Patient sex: M
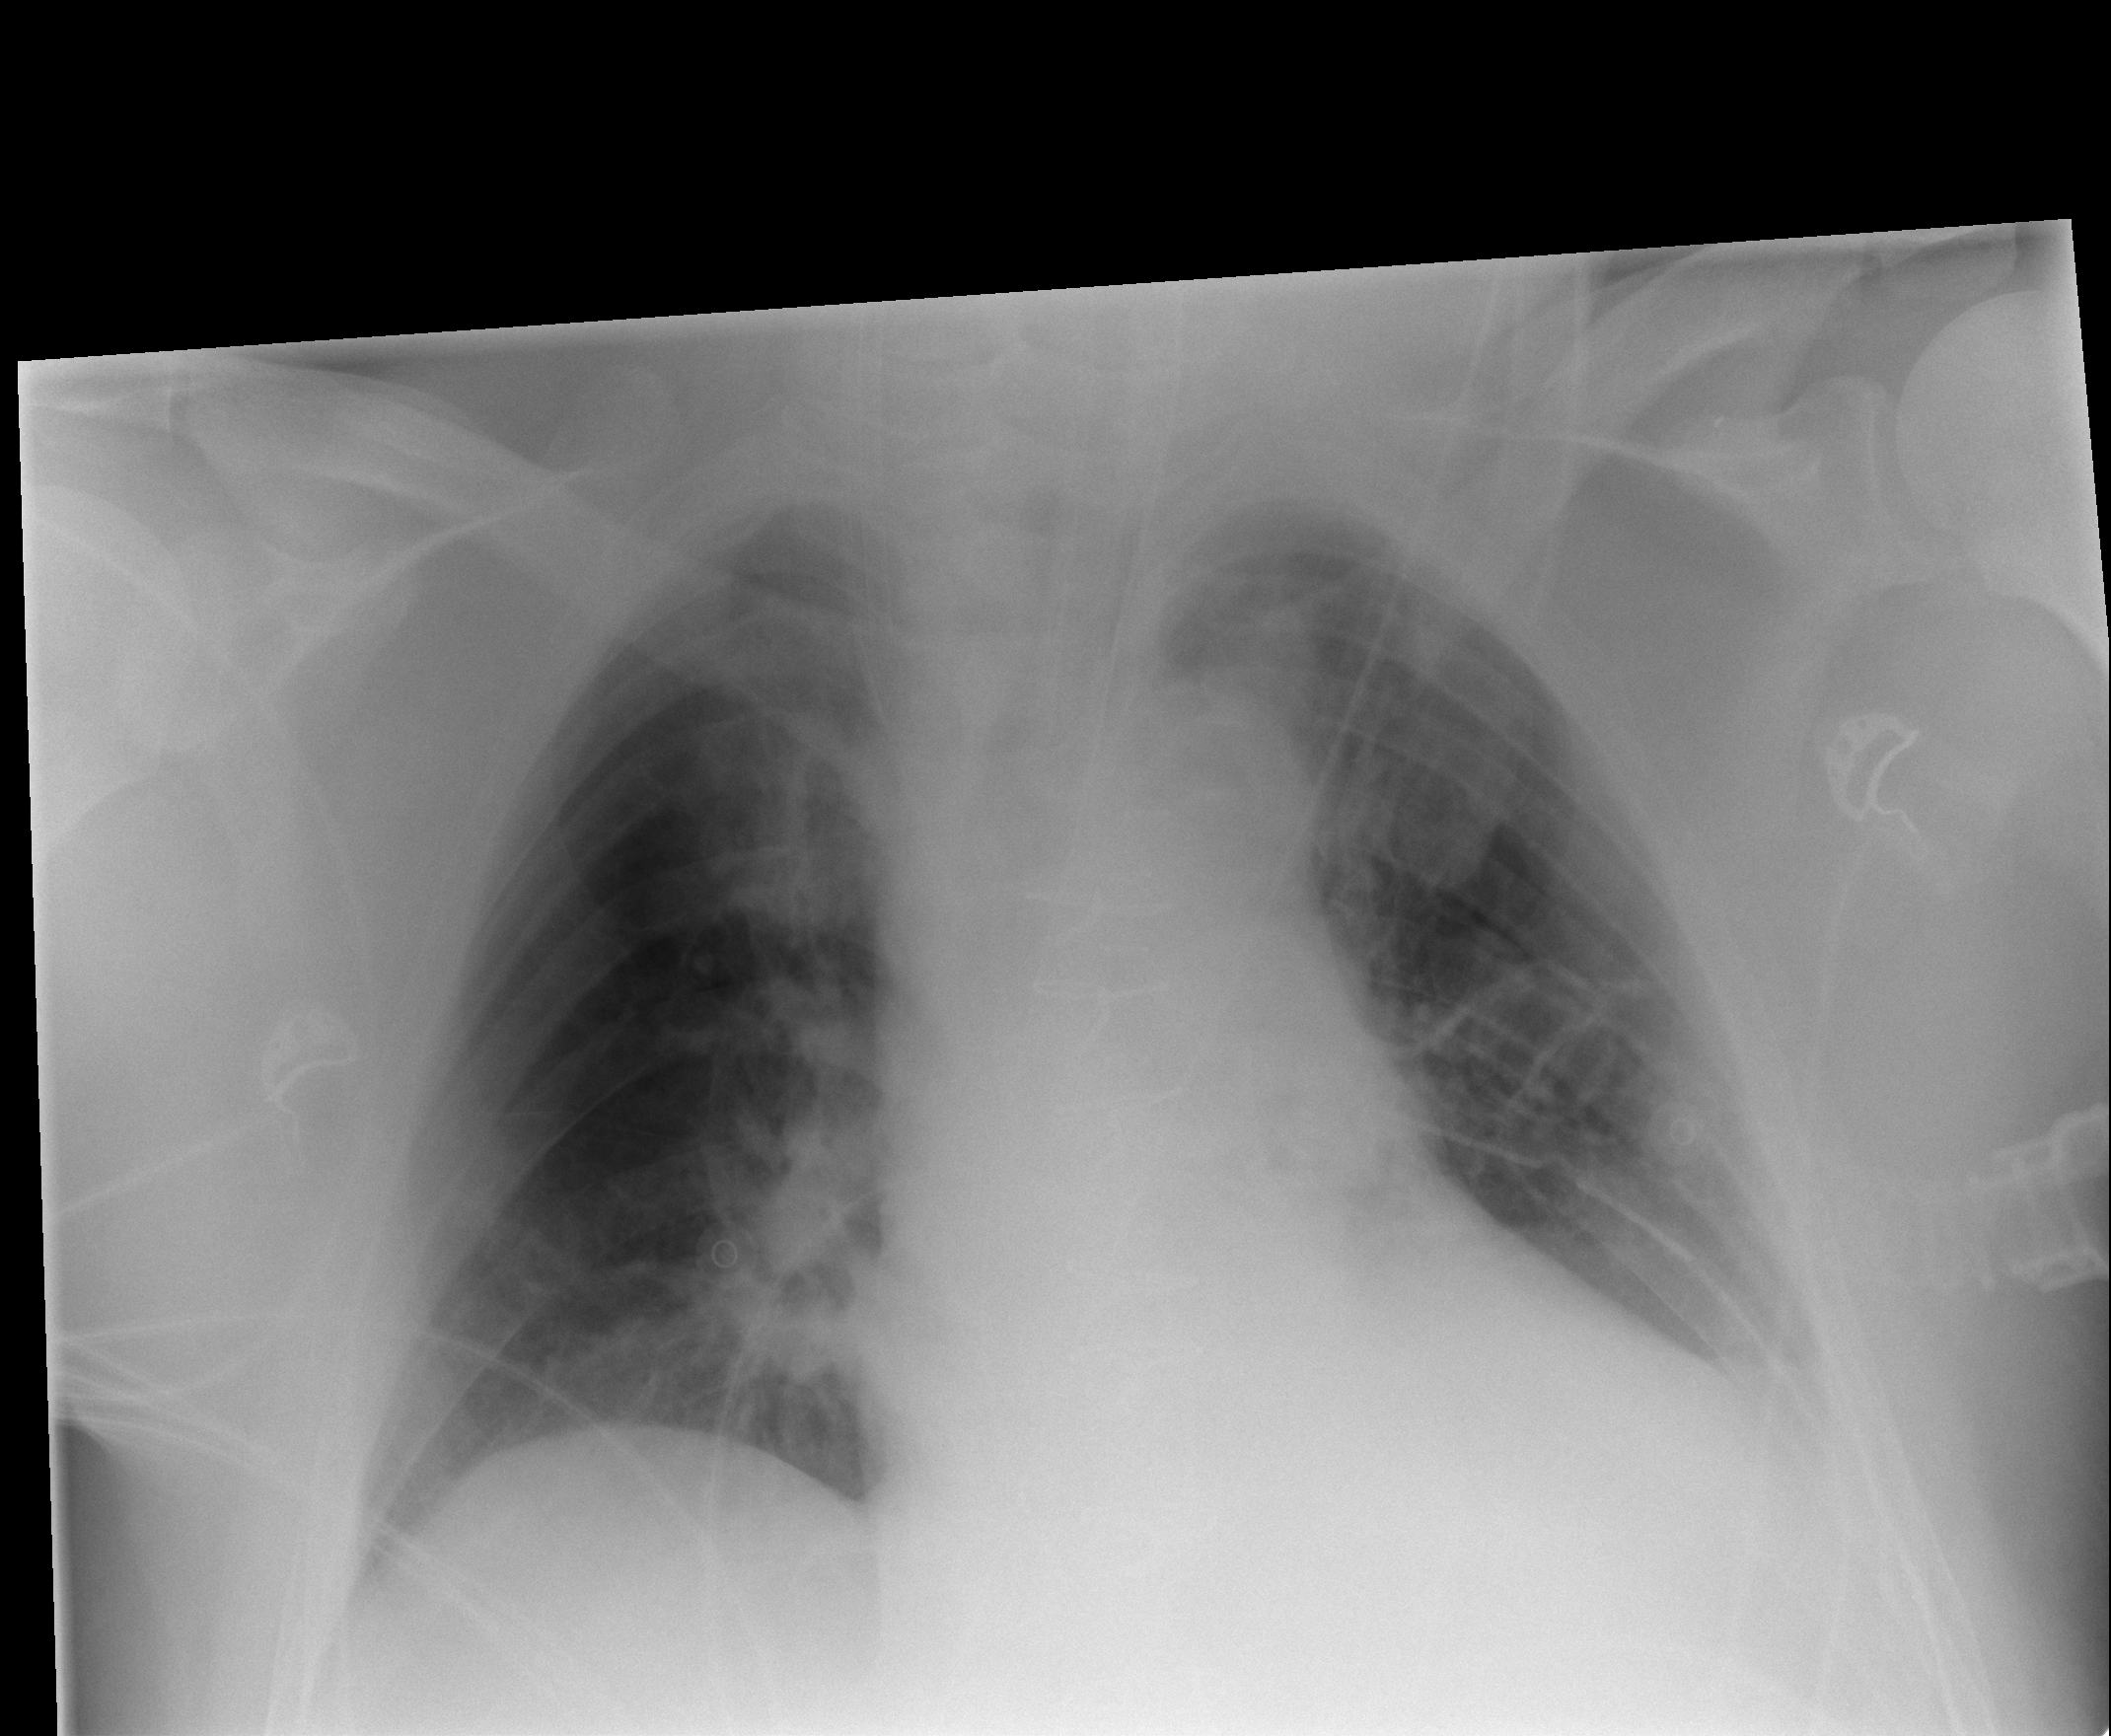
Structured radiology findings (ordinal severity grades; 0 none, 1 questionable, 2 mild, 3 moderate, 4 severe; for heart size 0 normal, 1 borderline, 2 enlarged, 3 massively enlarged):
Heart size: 0
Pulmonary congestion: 2
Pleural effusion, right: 0
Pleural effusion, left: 1
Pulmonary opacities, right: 0
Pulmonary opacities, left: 0
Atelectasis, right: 1
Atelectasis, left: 1